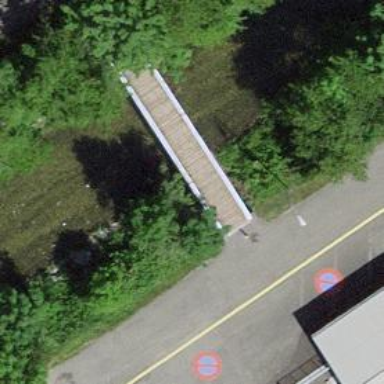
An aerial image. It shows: Bollard barrier.